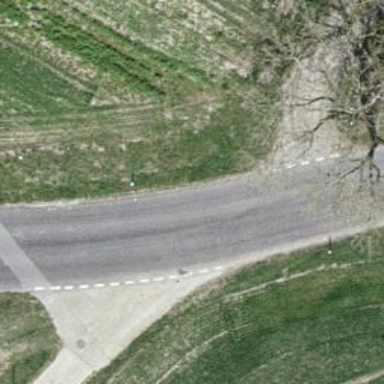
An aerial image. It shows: Tertiary road with asphalt surface.